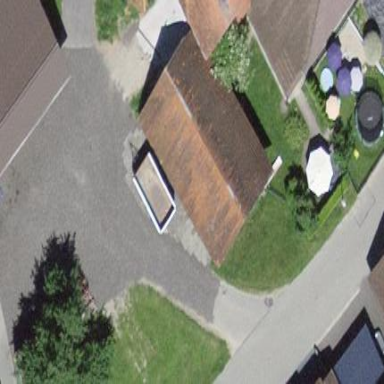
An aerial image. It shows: Barn.